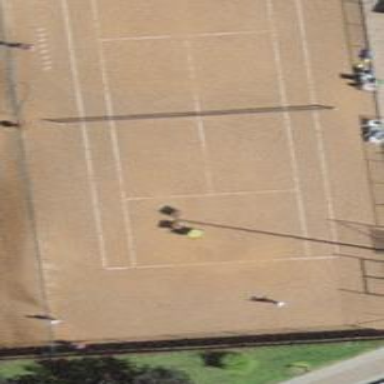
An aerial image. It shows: Tennis court on pitch.